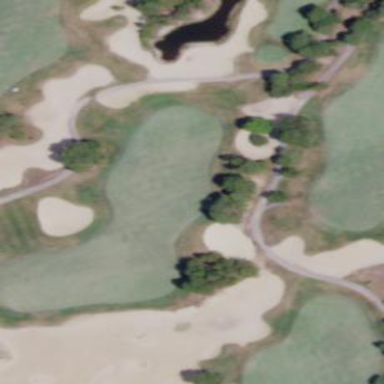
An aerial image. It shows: Golf bunker.